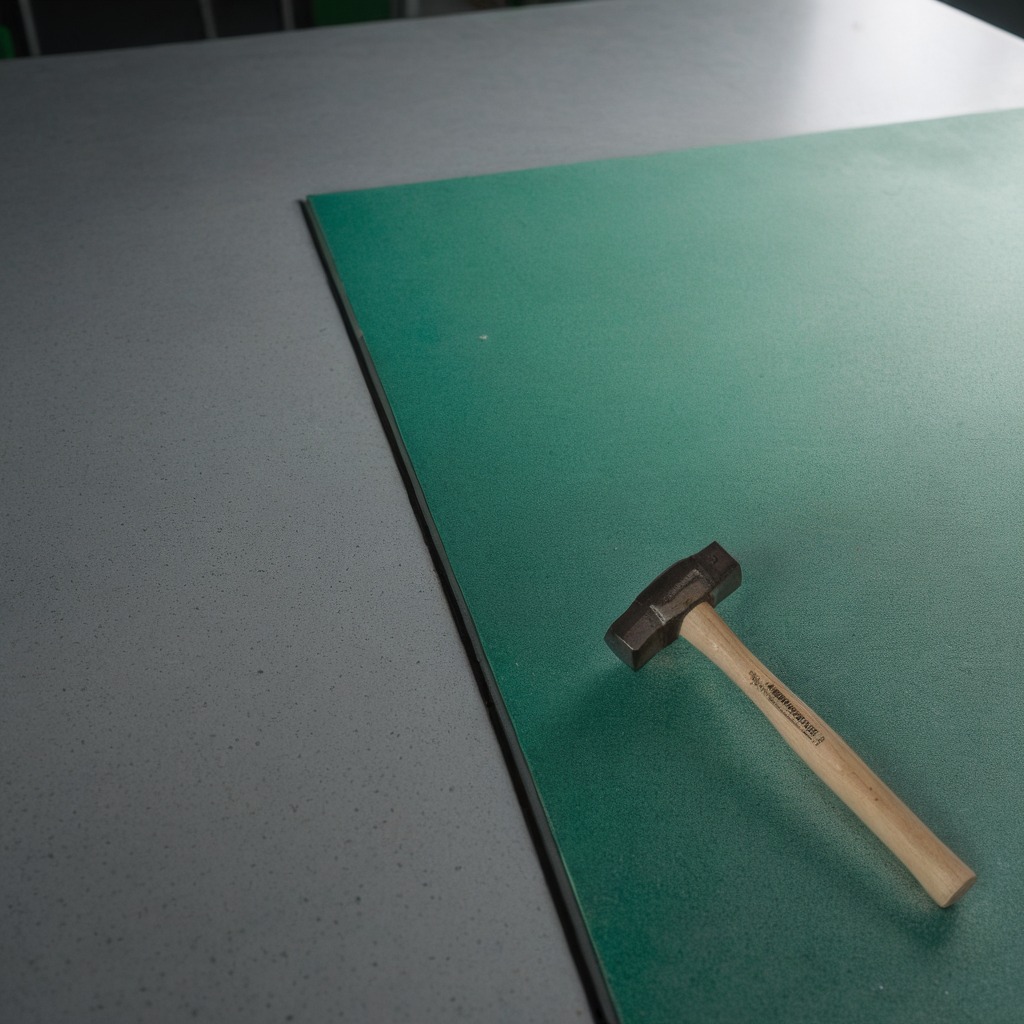
A hammer is lying on a clean granite tabletop covered with a green rubber mat inside a workshop under bright overhead lighting crisp shadows high clarity worn but beneath the mat